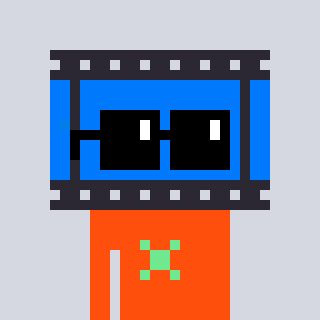
a pixel art character with square black sunglasses, a film strip-shaped head and a orange-colored body on a cool background